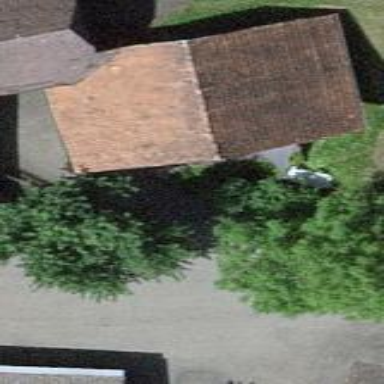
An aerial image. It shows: Barn.